Question: I am looking to implement the opposite behaviour to the following question: <URL>. I.e., when content overflows to the scrollbars, I would like the footer to be at the bottom of the page, like Stack Overflow.
I have a div with 'id="footer"' and the following CSS:
'''
#footer {
position: absolute;
bottom: 30px;
width: 100%;
}
'''
This moves the div to the bottom of the viewport - but the element stays there even when you scroll the page down, so it is no longer at the bottom.
How can I make sure the div stays at the bottom of the page's contents even when the content overflows? I'm not looking for fixed positioning, only for the element to be at the bottom of all content.
Image:
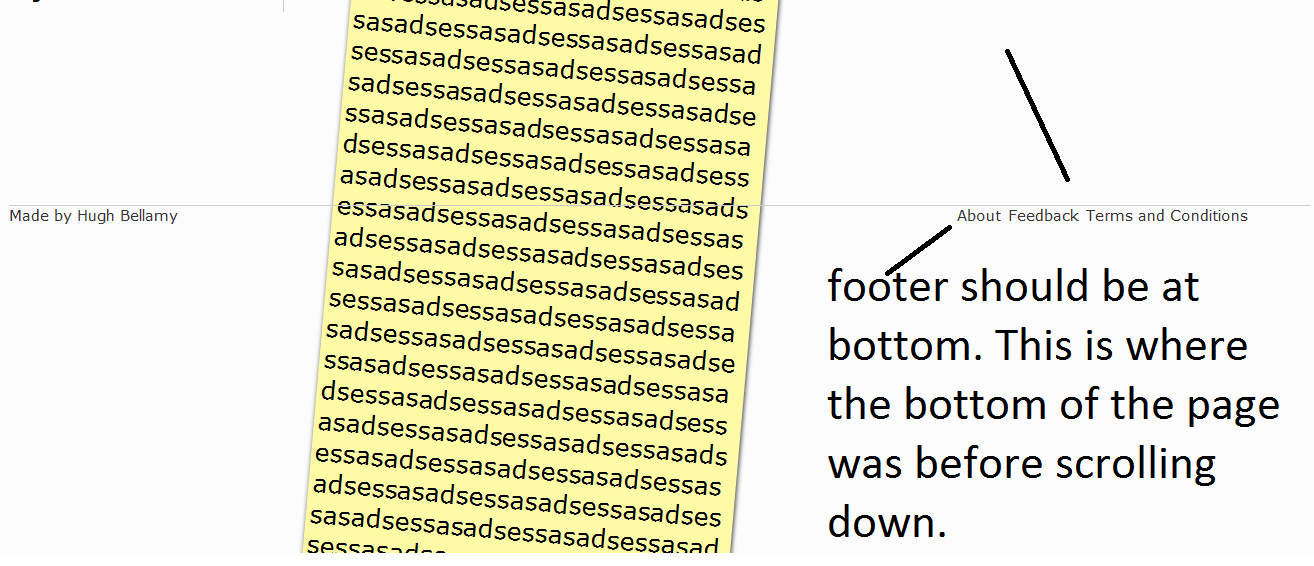
Answer: This is precisely what 'position: fixed' was designed for:
'''
#footer {
position: fixed;
bottom: 0;
width: 100%;
}
'''
Here's the fiddle: <URL>